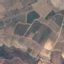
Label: PermanentCrop